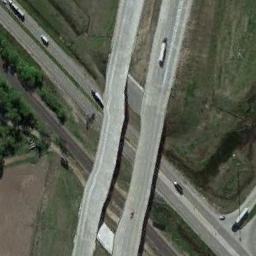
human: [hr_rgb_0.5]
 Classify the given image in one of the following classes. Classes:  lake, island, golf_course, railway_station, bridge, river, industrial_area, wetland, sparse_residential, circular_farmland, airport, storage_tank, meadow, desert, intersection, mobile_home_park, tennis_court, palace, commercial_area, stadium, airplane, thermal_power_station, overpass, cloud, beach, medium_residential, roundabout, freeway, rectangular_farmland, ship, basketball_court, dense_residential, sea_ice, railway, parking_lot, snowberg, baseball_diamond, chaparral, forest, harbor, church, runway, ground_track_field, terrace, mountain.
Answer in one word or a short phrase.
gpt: overpass